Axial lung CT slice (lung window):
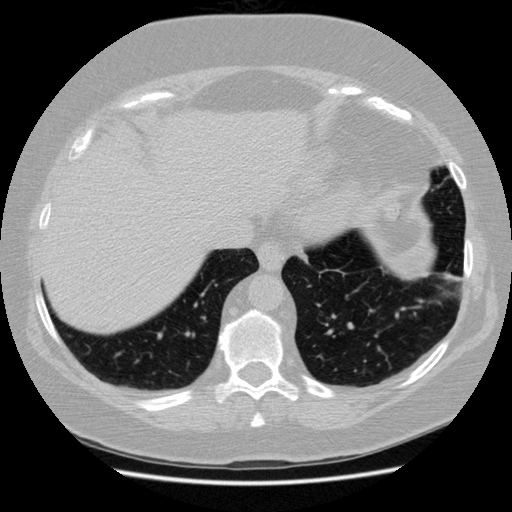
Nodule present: no